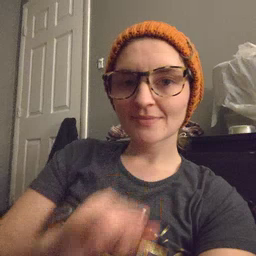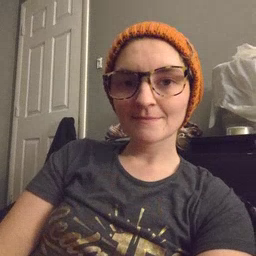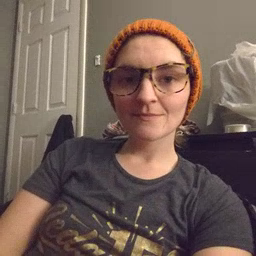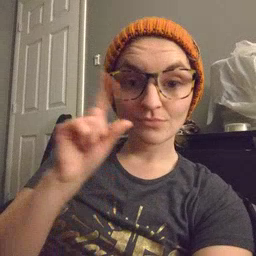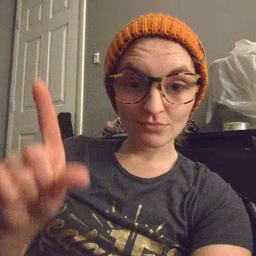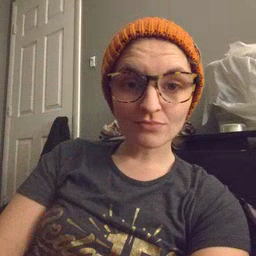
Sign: awake